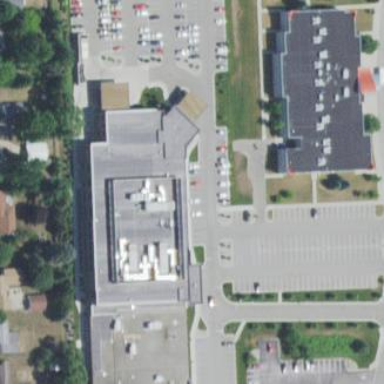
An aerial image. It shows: Hospital building.